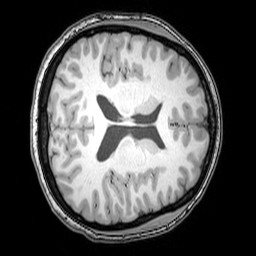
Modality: T1w
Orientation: axial
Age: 25
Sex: female
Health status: healthy
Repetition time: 0.081 s
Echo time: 0.037 s